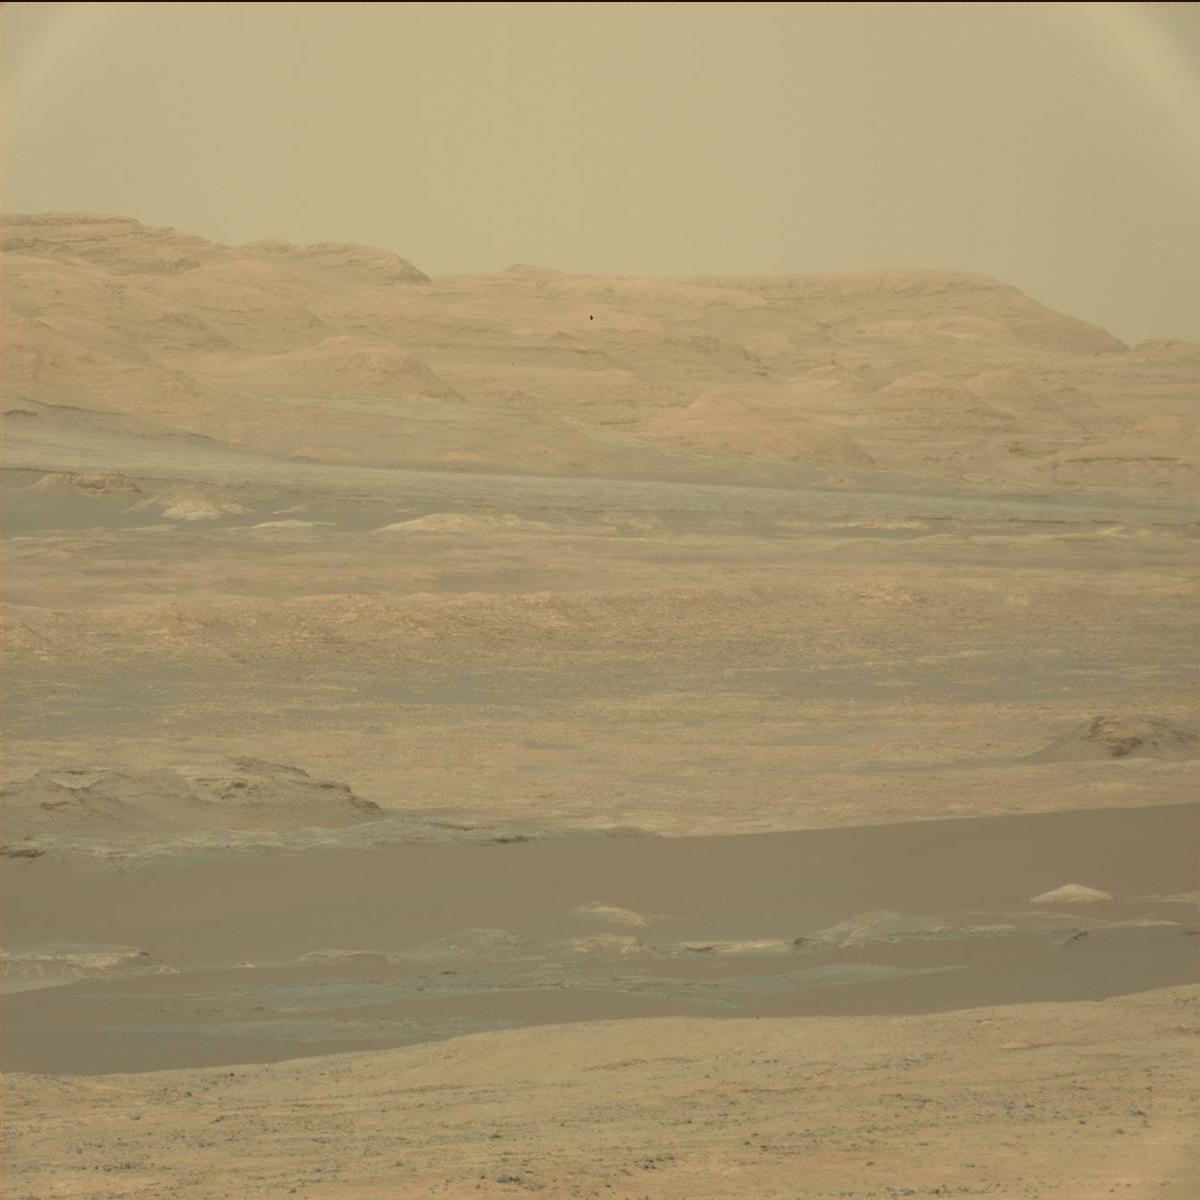
Terrain classes present: Ridge, Sand / Soil, Sky